Question: After a few Facebook alerts about my app lacking privacy policies (totally forgot about it and the email address was not my own), my app was taken down. So, I updated the apps Privacy Policy and ToS, saved changes and tried to disable sandbox mode so my app became visible again.
Nothing happened.
It keeps showing me an error message:
Is there something I might be doing wrong? The Privacy Policy URL and ToS URL are the only things I changed, and the app worked fine before.
Thanks in advance
## UPDATE
It is not a problem with the privacy policy update, but with the basic app settings. Whe I try saving the app without removing sandbox mode, it still shows me the error. Has anything changed since, or the Facebook service is having problems?
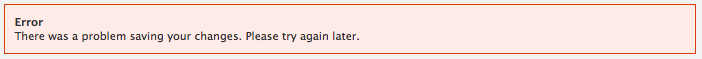
Answer: Turns out Facebook no longer accepted the tilde (~) as a valid url character.